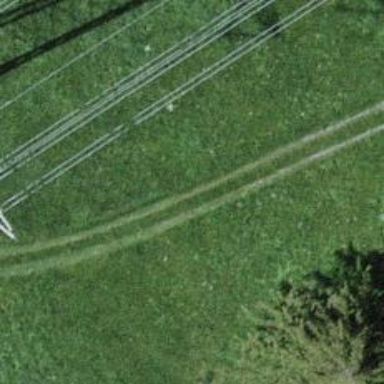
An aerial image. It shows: Grass track road with grade 5 tracktype.